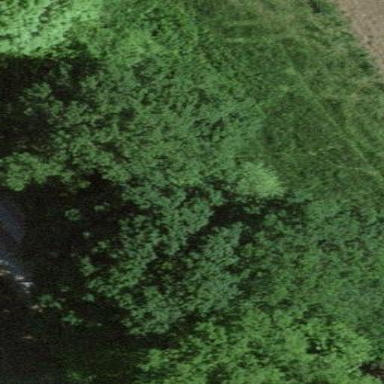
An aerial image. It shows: Forest area.